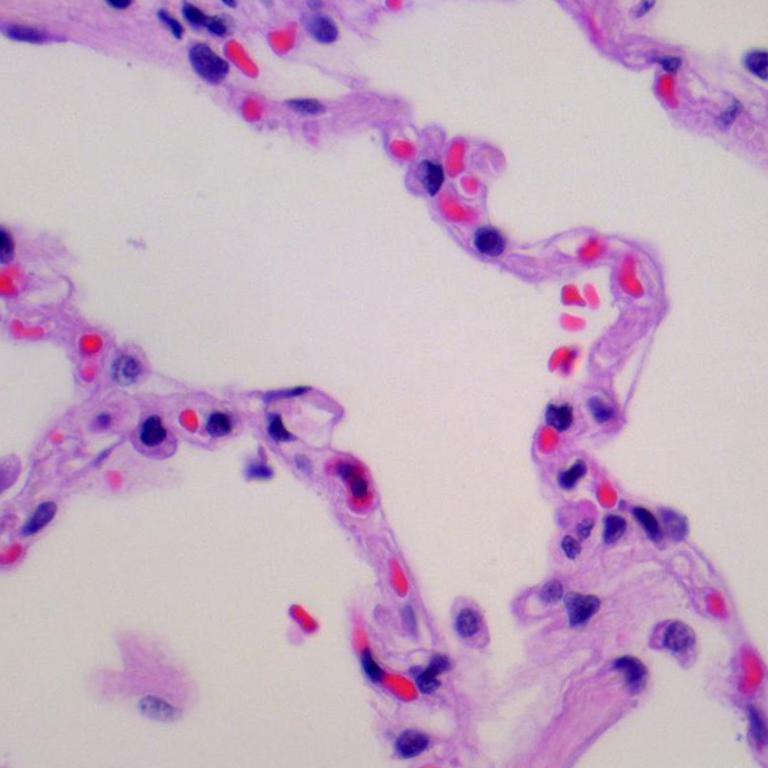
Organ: lung
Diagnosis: benign